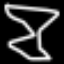
Label: hourglass